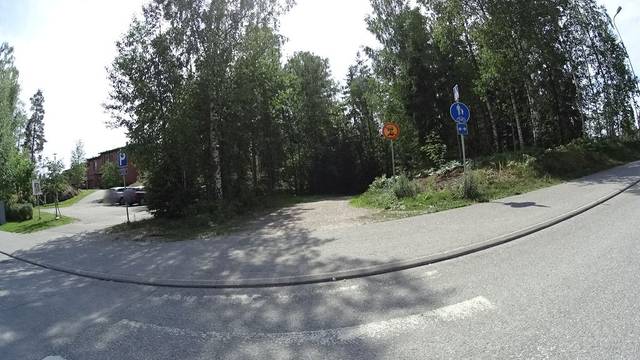
Region: Finland
Coordinates: 60.192, 24.678